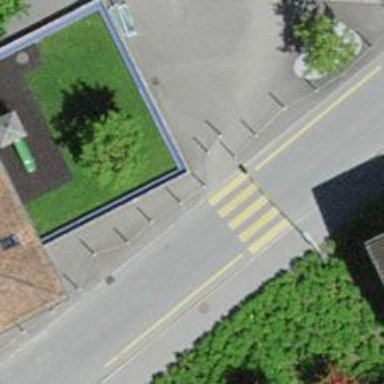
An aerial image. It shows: Zebra crossing on the road.